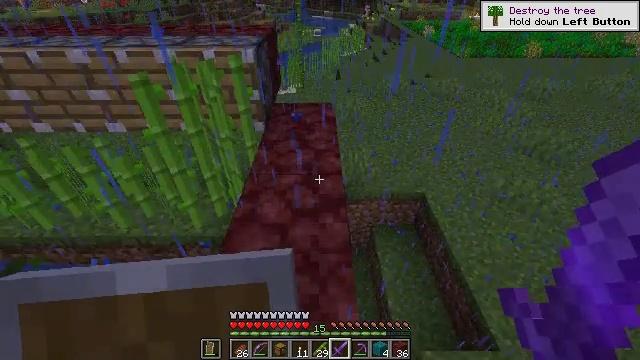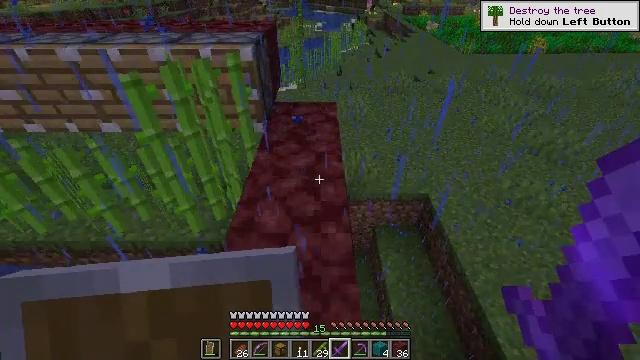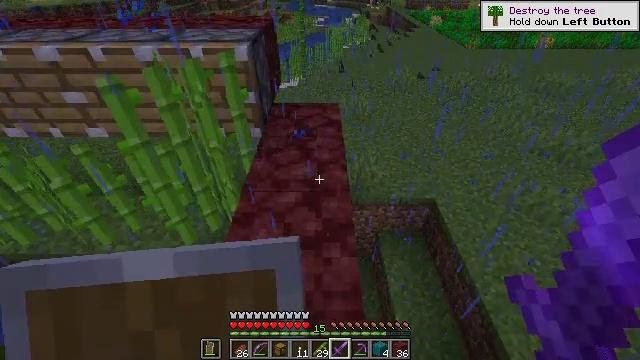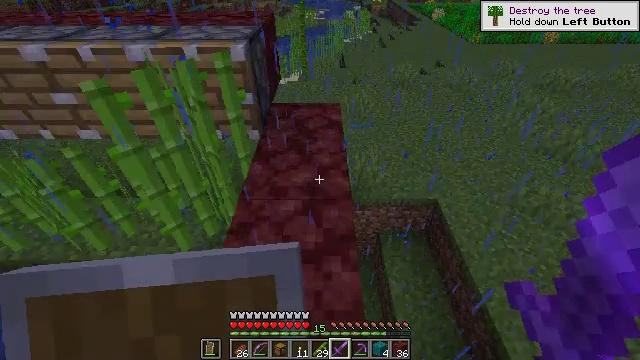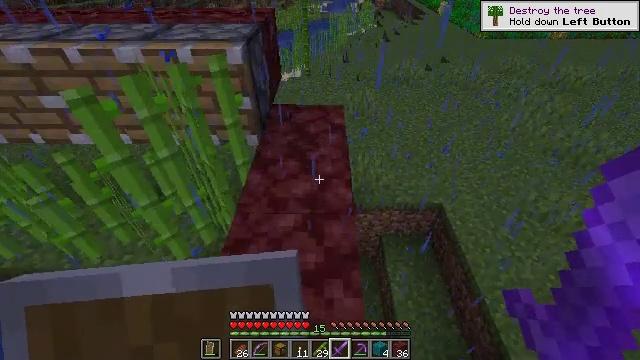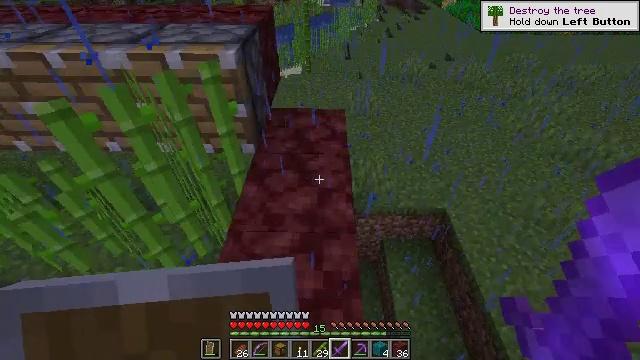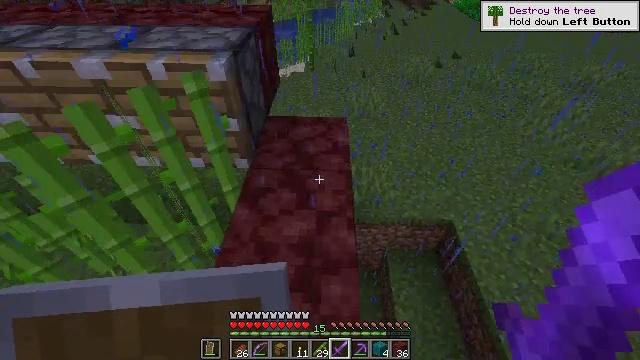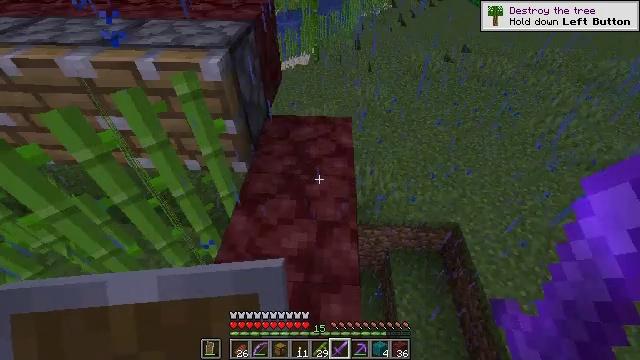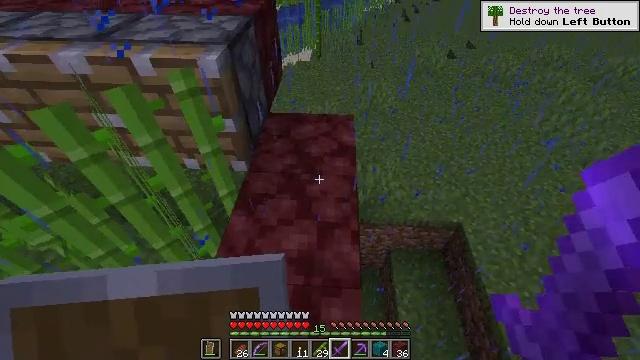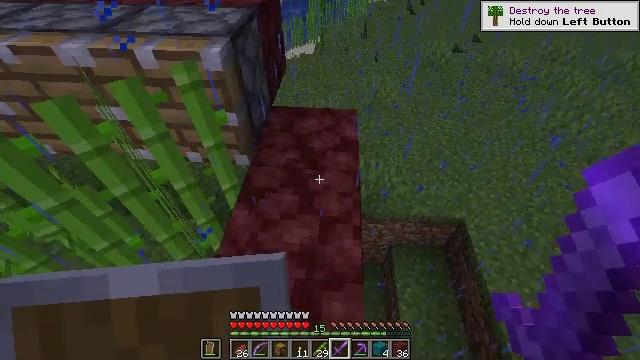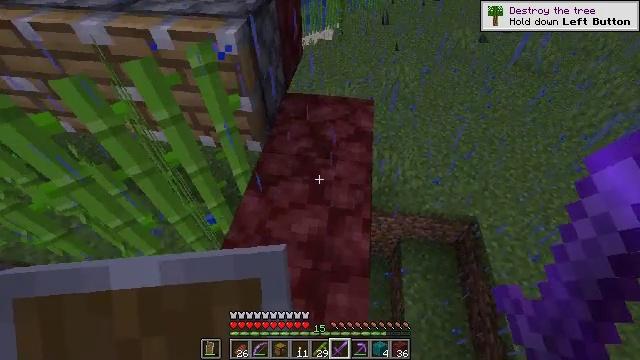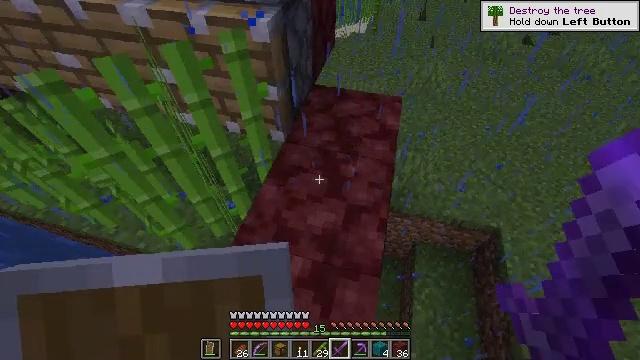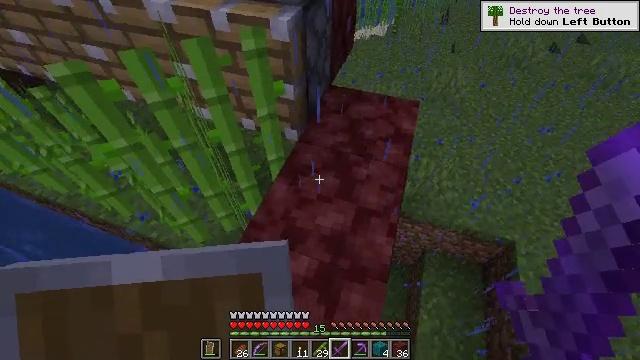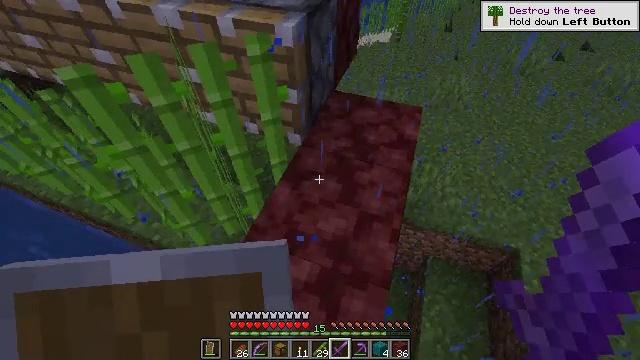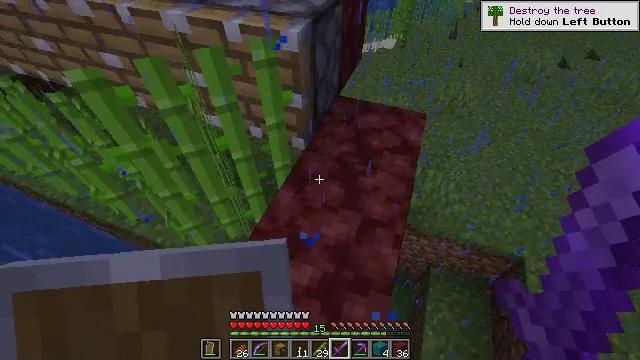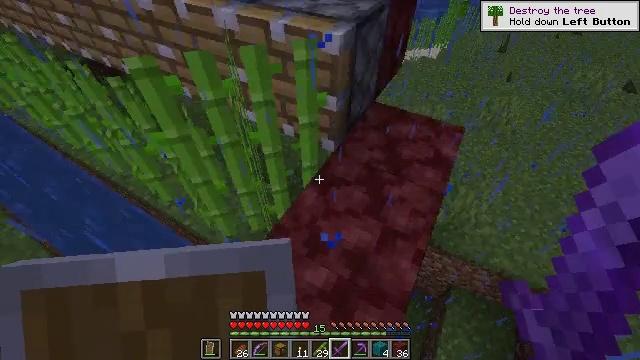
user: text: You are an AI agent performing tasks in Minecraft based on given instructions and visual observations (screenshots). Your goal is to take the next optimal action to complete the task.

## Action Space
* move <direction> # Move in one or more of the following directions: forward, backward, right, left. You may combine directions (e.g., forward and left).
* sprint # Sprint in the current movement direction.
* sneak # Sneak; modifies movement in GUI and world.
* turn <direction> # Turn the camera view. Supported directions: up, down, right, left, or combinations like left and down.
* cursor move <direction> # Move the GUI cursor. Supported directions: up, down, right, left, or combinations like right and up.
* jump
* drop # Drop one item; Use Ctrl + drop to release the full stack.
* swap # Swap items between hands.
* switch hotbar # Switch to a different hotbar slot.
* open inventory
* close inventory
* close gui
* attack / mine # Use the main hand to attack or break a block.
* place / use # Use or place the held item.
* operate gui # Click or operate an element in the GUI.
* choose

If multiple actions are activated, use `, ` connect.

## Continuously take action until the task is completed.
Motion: motion action
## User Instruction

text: Create an ender eye with blaze powder and ender pearl.
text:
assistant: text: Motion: move forward
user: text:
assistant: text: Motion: move forward
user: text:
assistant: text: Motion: move forward, turn down
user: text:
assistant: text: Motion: move forward, turn down
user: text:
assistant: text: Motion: move forward
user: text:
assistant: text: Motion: move forward
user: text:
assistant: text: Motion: turn left and down
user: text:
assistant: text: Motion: no_op
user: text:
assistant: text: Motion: turn down
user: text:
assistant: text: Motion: turn left and down
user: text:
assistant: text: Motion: turn left and down
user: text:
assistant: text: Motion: turn left
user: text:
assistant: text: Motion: turn up
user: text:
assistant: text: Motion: turn left and up
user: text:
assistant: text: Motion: turn left
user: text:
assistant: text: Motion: turn left
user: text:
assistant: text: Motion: turn left
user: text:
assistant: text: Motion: turn left
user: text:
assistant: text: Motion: turn left
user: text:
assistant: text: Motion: turn left and up
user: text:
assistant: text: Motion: turn up
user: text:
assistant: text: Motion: no_op
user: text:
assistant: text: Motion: no_op
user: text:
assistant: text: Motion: no_op
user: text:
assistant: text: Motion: turn left and down
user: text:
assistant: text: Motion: no_op
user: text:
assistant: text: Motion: no_op
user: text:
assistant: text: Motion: no_op
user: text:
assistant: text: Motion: turn left
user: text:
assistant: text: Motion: turn left and up